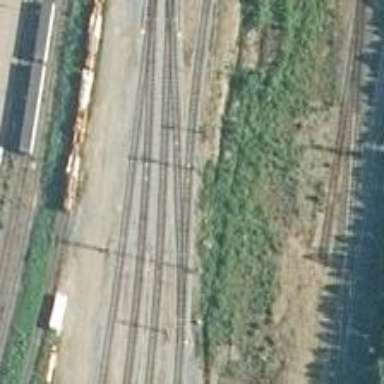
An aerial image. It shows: Railway signal.